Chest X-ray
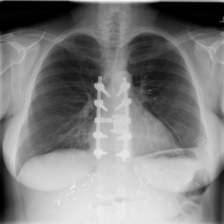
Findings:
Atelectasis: negative
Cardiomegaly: negative
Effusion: negative
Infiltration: negative
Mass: negative
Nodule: negative
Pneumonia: negative
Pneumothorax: negative
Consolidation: negative
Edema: negative
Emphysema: negative
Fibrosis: negative
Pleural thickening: negative
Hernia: negative